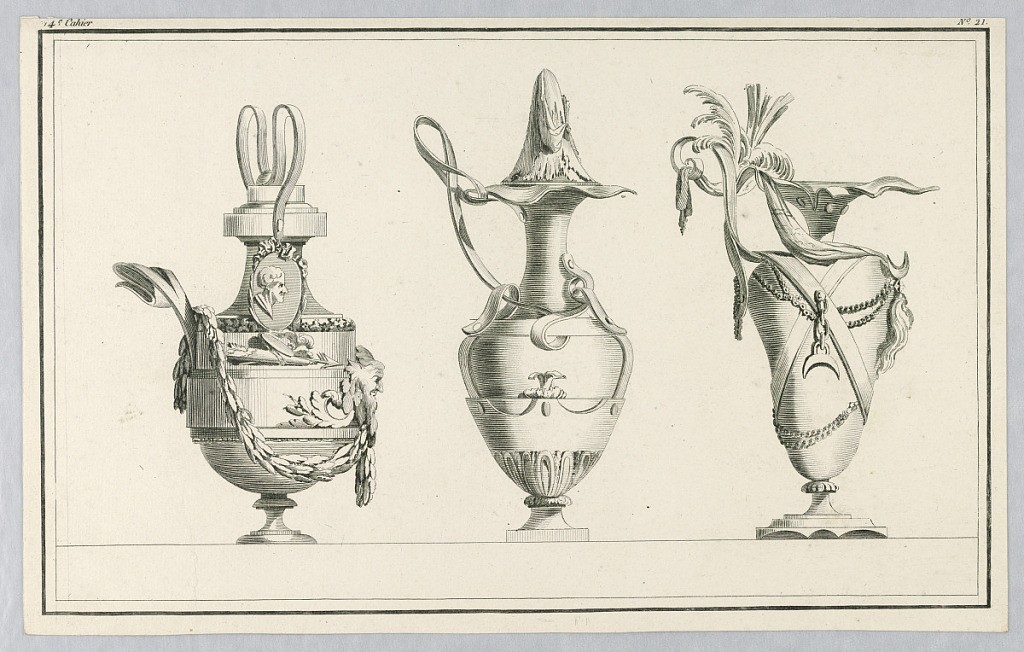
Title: Plate from the IVe Cahier de Vases Boettes de Pendules Tombeaux &c.
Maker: Henri Sallembier, French, ca. 1753 - 1820
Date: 1777
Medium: Engraving on paper
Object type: Print
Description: Vases and chandeliers.